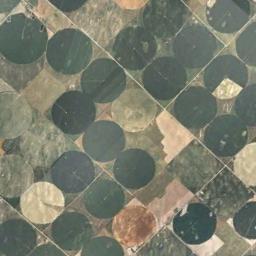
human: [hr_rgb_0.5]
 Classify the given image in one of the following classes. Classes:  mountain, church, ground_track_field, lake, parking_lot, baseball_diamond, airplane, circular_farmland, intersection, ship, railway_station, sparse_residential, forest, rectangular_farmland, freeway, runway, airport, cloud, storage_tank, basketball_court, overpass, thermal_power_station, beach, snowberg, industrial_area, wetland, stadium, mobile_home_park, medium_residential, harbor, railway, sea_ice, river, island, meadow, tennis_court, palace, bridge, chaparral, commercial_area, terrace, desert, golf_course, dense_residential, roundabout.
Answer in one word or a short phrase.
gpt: circular_farmland